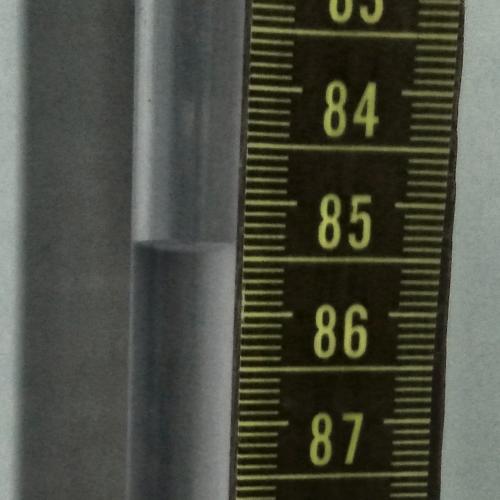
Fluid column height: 85.4 cm